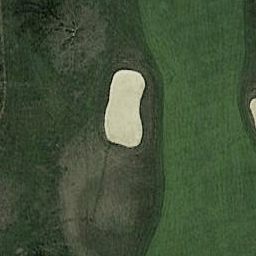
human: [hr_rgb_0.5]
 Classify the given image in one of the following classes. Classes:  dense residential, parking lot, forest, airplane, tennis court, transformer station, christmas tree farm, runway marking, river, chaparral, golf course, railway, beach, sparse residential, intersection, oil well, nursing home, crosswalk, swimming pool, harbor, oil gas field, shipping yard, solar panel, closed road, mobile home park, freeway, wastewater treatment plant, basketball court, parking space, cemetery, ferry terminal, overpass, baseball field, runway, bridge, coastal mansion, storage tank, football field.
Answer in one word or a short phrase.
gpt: golf course